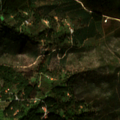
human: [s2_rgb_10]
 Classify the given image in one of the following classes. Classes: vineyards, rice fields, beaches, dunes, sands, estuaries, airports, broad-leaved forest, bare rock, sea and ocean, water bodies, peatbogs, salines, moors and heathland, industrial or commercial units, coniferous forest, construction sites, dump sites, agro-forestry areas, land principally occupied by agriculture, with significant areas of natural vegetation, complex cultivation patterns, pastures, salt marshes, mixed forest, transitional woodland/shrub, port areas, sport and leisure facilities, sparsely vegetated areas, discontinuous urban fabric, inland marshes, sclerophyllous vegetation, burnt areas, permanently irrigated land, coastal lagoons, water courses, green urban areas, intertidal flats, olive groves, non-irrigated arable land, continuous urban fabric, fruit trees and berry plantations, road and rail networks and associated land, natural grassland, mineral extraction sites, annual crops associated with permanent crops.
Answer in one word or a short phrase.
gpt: complex cultivation patterns, land principally occupied by agriculture, with significant areas of natural vegetation, broad-leaved forest, sclerophyllous vegetation, transitional woodland/shrub